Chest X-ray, PA view. Patient: 48 years old, sex M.
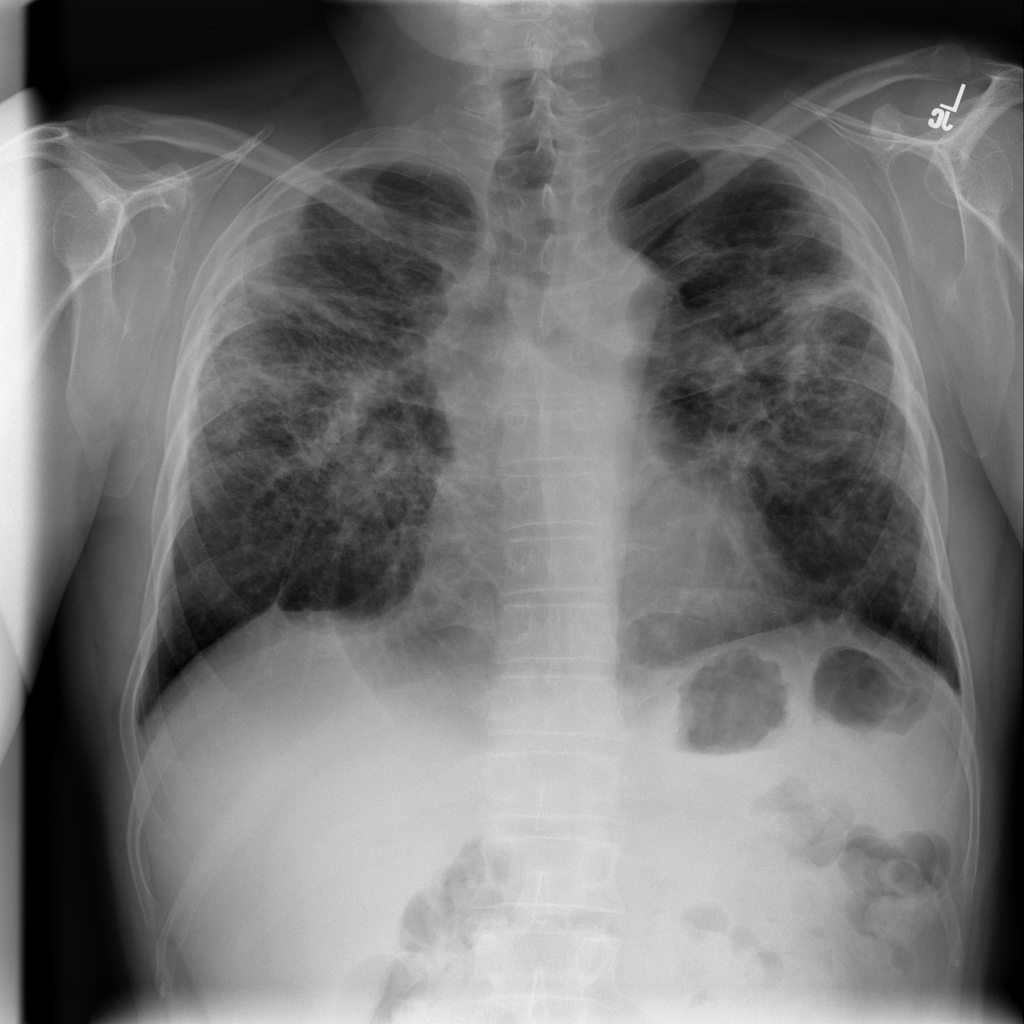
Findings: Fibrosis